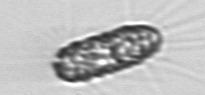
Label: Corethron_hystrix